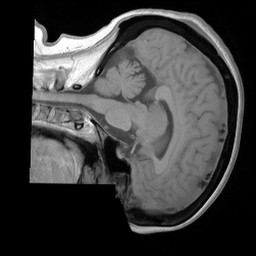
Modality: T1w
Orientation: sagittal
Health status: ill
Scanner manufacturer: siemens
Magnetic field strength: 3 T
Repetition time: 0.44 s
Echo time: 0.00266 s